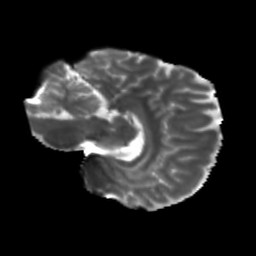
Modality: T2w
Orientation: sagittal
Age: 39
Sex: female
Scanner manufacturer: siemens
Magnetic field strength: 3 T
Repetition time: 5.25 s
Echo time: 0.08 s